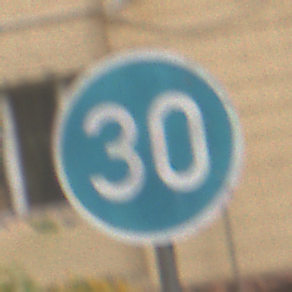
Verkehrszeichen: VorgeschriebeneMindestgeschwindigkeit
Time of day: MorningAfternoon
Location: Outdoor (Urban)
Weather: Overcast
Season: NotSpecified
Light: Natural